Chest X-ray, PA view. Patient: 60 years old, sex M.
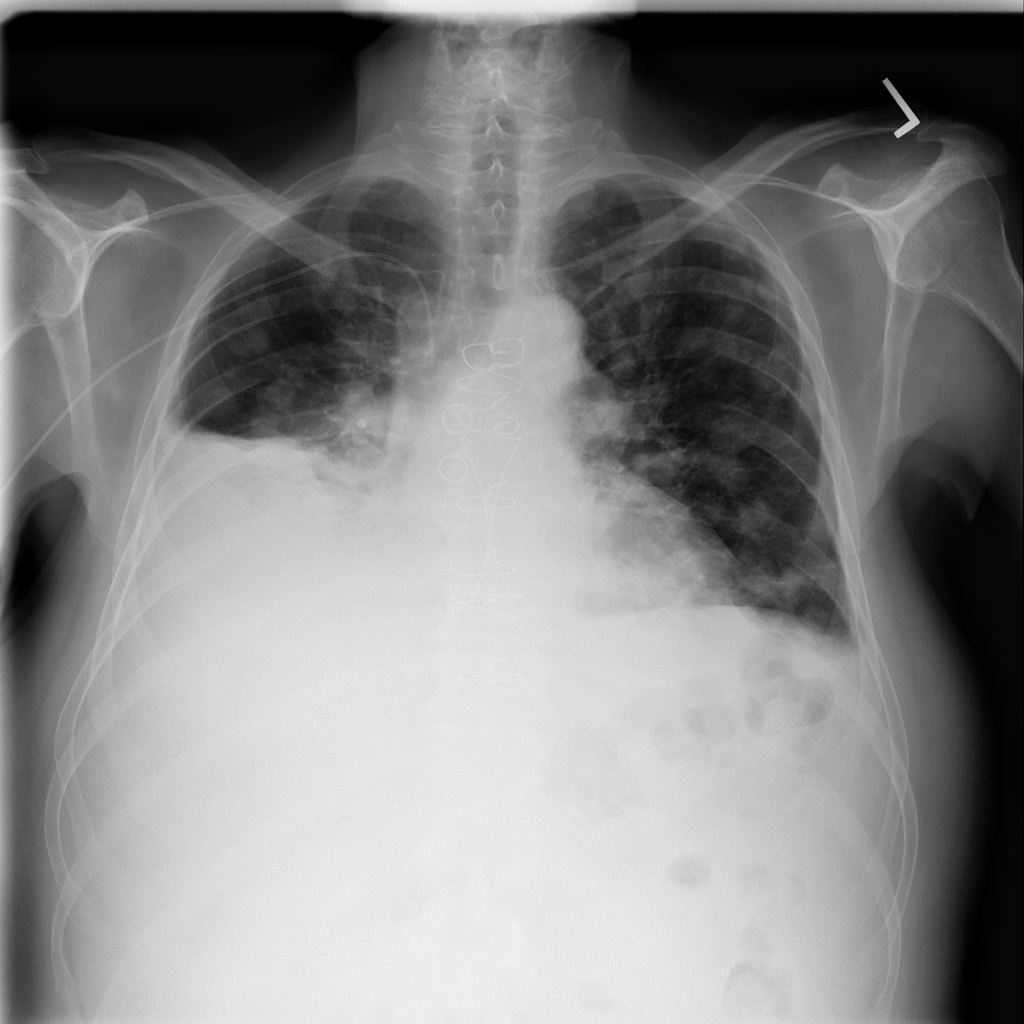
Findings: Effusion